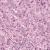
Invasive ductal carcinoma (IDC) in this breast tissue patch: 1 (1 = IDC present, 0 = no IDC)